Question: I'm aware that the authentication on the webservicehost class does not adhere fully to authentication standards (returns 403 forbidden rather than prompting for another set of credentials when the user enters incorrect credentials).
I'd still like to implement this basic authentication (username and password at the start of the session, HTTPS unnecessary - see picture below) as it suits my needs for a small home project.

The code I have for myService is as follows:
'''
Imports System.IO
Imports System.Text
Imports System.ServiceModel
Imports System.ServiceModel.Web
Imports System.ServiceModel.Channels
<ServiceContract()>
Public Class myService
<OperationContract(), WebGet(UriTemplate:="/xml/{argument1}/{argument2}")>
Public Function XML(argument1 As String, argument2 As String) As Stream
requestCounter += 1
Console.WriteLine("xml data request at " & DateTime.Now.ToString() & ", request count= " & requestCounter)
Console.WriteLine(WebOperationContext.Current.IncomingRequest.UserAgent.ToString())
Return _ReturnXML("<xmlresponse><data><argument1>" & argument1 & "</argument1><argument2>" & argument2 & "</argument2></data><server><serverlivesince>" & serverStart.ToString() & "</serverlivesince><pageservetime>" & DateTime.Now.ToString() & "</pageservetime><requestcount>" & requestCounter & "</requestcount></server></xmlresponse>")
'returns the first two parameters, and the time and date
End Function
Private Shared Function _ReturnXML(_result As String) As Stream
Dim data = Encoding.UTF8.GetBytes(_result)
WebOperationContext.Current.OutgoingResponse.ContentType = "text/xml; charset=utf-8"
WebOperationContext.Current.OutgoingResponse.ContentLength = data.Length
Return New MemoryStream(data)
End Function
End Class
'''
I then have similar code to return HTML as well as accept other parameter combinations.
In my Main class I've instantiated and opened this service as:
'''
Dim varWebService = New WebServiceHost(GetType(MyWebService), New Uri("http://0.0.0.0/"))
varWebService.Open()
'''
Could anyone provide me with code to implement this simple authentication? Or point me to a thorough tutorial? Thanks for any help
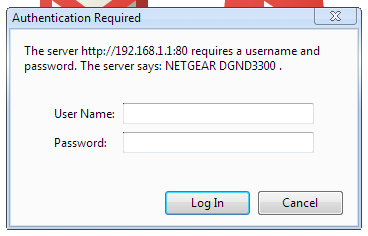
Answer: You can write a custom WebServiceHost by inheriting from it and change some default parameters like below.
The only change in your code would be
'''
Dim varWebService = New AuthenticatedWebServiceHost(GetType(MyWebService), New Uri("http://0.0.0.0/"))
'''
---
'''
using System;
using System.Collections.Generic;
using System.Linq;
using System.Text;
using System.Threading.Tasks;
using System.IdentityModel;
using System.IdentityModel.Selectors;
using System.ServiceModel;
using System.ServiceModel.Web;
using System.ServiceModel.Security;
using System.ServiceModel.Description;
namespace StackOverflow
{
public class AuthenticatedWebServiceHost : WebServiceHost
{
public AuthenticatedWebServiceHost(Type type, Uri url)
{
IDictionary<string, ContractDescription> desc = null;
base.InitializeDescription(type, new UriSchemeKeyedCollection());
base.CreateDescription(out desc);
var val = desc.Values.First();
WebHttpBinding binding = new WebHttpBinding();
binding.Security.Mode = WebHttpSecurityMode.TransportCredentialOnly;
binding.Security.Transport.ClientCredentialType = HttpClientCredentialType.Basic;
base.Credentials.UserNameAuthentication.UserNamePasswordValidationMode = UserNamePasswordValidationMode.Custom;
base.Credentials.UserNameAuthentication.CustomUserNamePasswordValidator = new CustomUserNamePasswordValidator();
base.AddServiceEndpoint(val.ContractType, binding, url);
}
//Possible next question:
//"How can I get the name of the authenticated user?"
public static string UserName
{
get
{
if (OperationContext.Current == null) return null;
if (OperationContext.Current.ServiceSecurityContext == null) return null;
if (OperationContext.Current.ServiceSecurityContext.PrimaryIdentity == null) return null;
return OperationContext.Current.ServiceSecurityContext.PrimaryIdentity.Name;
}
}
public class CustomUserNamePasswordValidator : UserNamePasswordValidator
{
public override void Validate(string userName, string password)
{
//Your logic to validate username/password
if (userName != password)
throw new SecurityAccessDeniedException();
}
}
}
}
'''